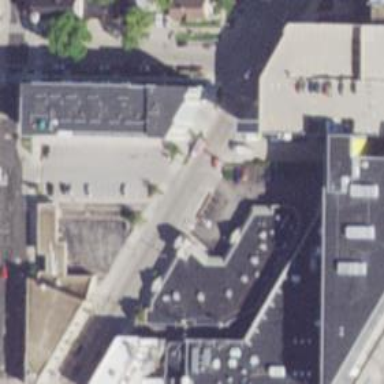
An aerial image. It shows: Part of the building is dedicated to retail space.